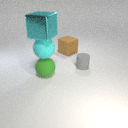
small gray rubber cylinder to the right of large green rubber sphere